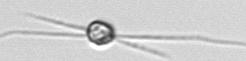
Label: Chaetoceros_danicus